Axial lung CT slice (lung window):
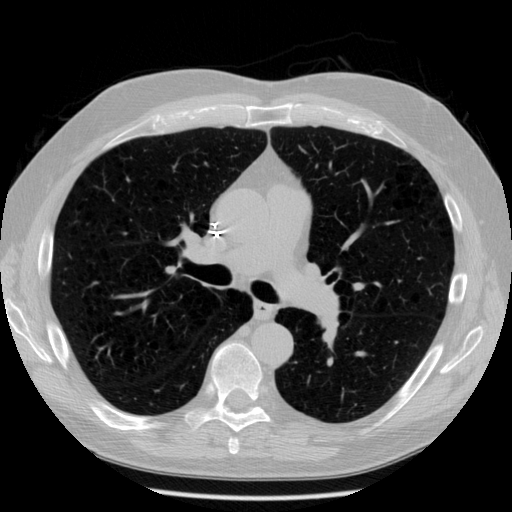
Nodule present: no